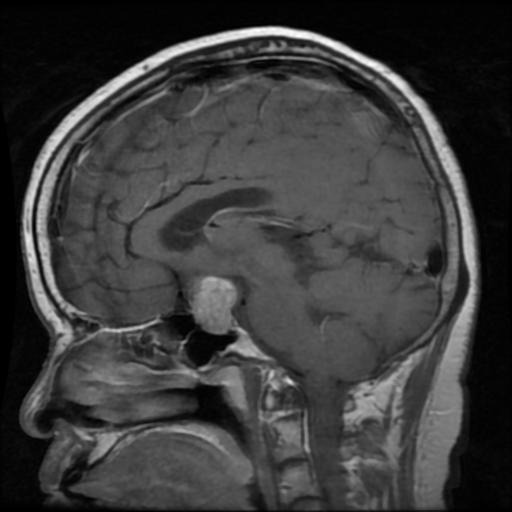
Label: pituitary